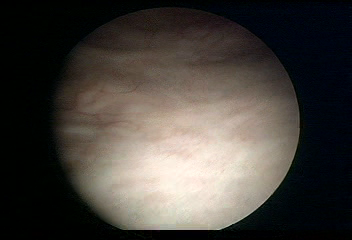
Modality: WLC
Class: Normal mucosa
Bladder cancer association: No